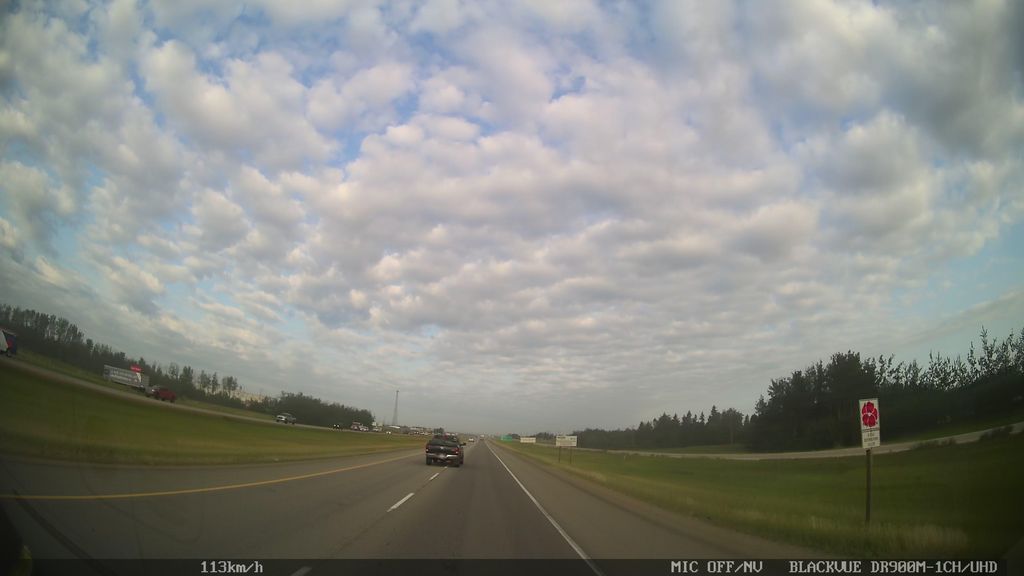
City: edmonton